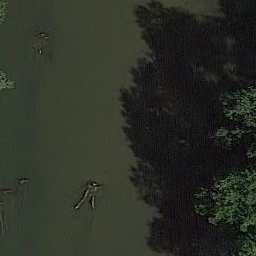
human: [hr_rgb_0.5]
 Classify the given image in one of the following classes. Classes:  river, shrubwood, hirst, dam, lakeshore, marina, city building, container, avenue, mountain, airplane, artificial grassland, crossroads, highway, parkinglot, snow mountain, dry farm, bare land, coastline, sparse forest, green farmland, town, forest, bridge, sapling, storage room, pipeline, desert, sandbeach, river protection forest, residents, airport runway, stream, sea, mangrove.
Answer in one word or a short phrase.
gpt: river protection forest